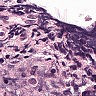
Metastatic tissue present: no